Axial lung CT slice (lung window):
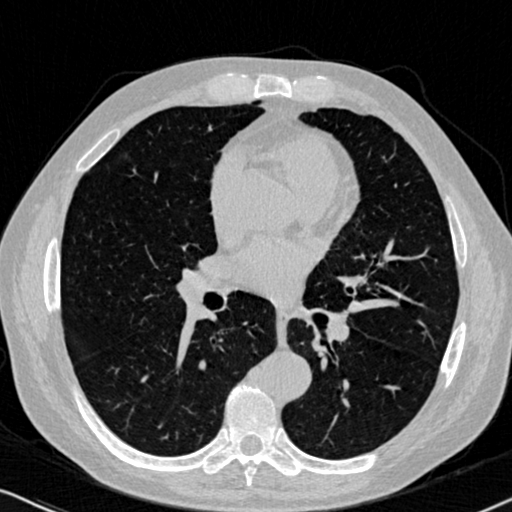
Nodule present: no